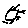
Label: sun